Question: I am styling a Drupal 7 website.
I want to create sidebar menu as shown in image on drupal platform version 7.
The menu has to be dynamic, so that if I add a new menu item I can do it easily and also able to add small image icon.

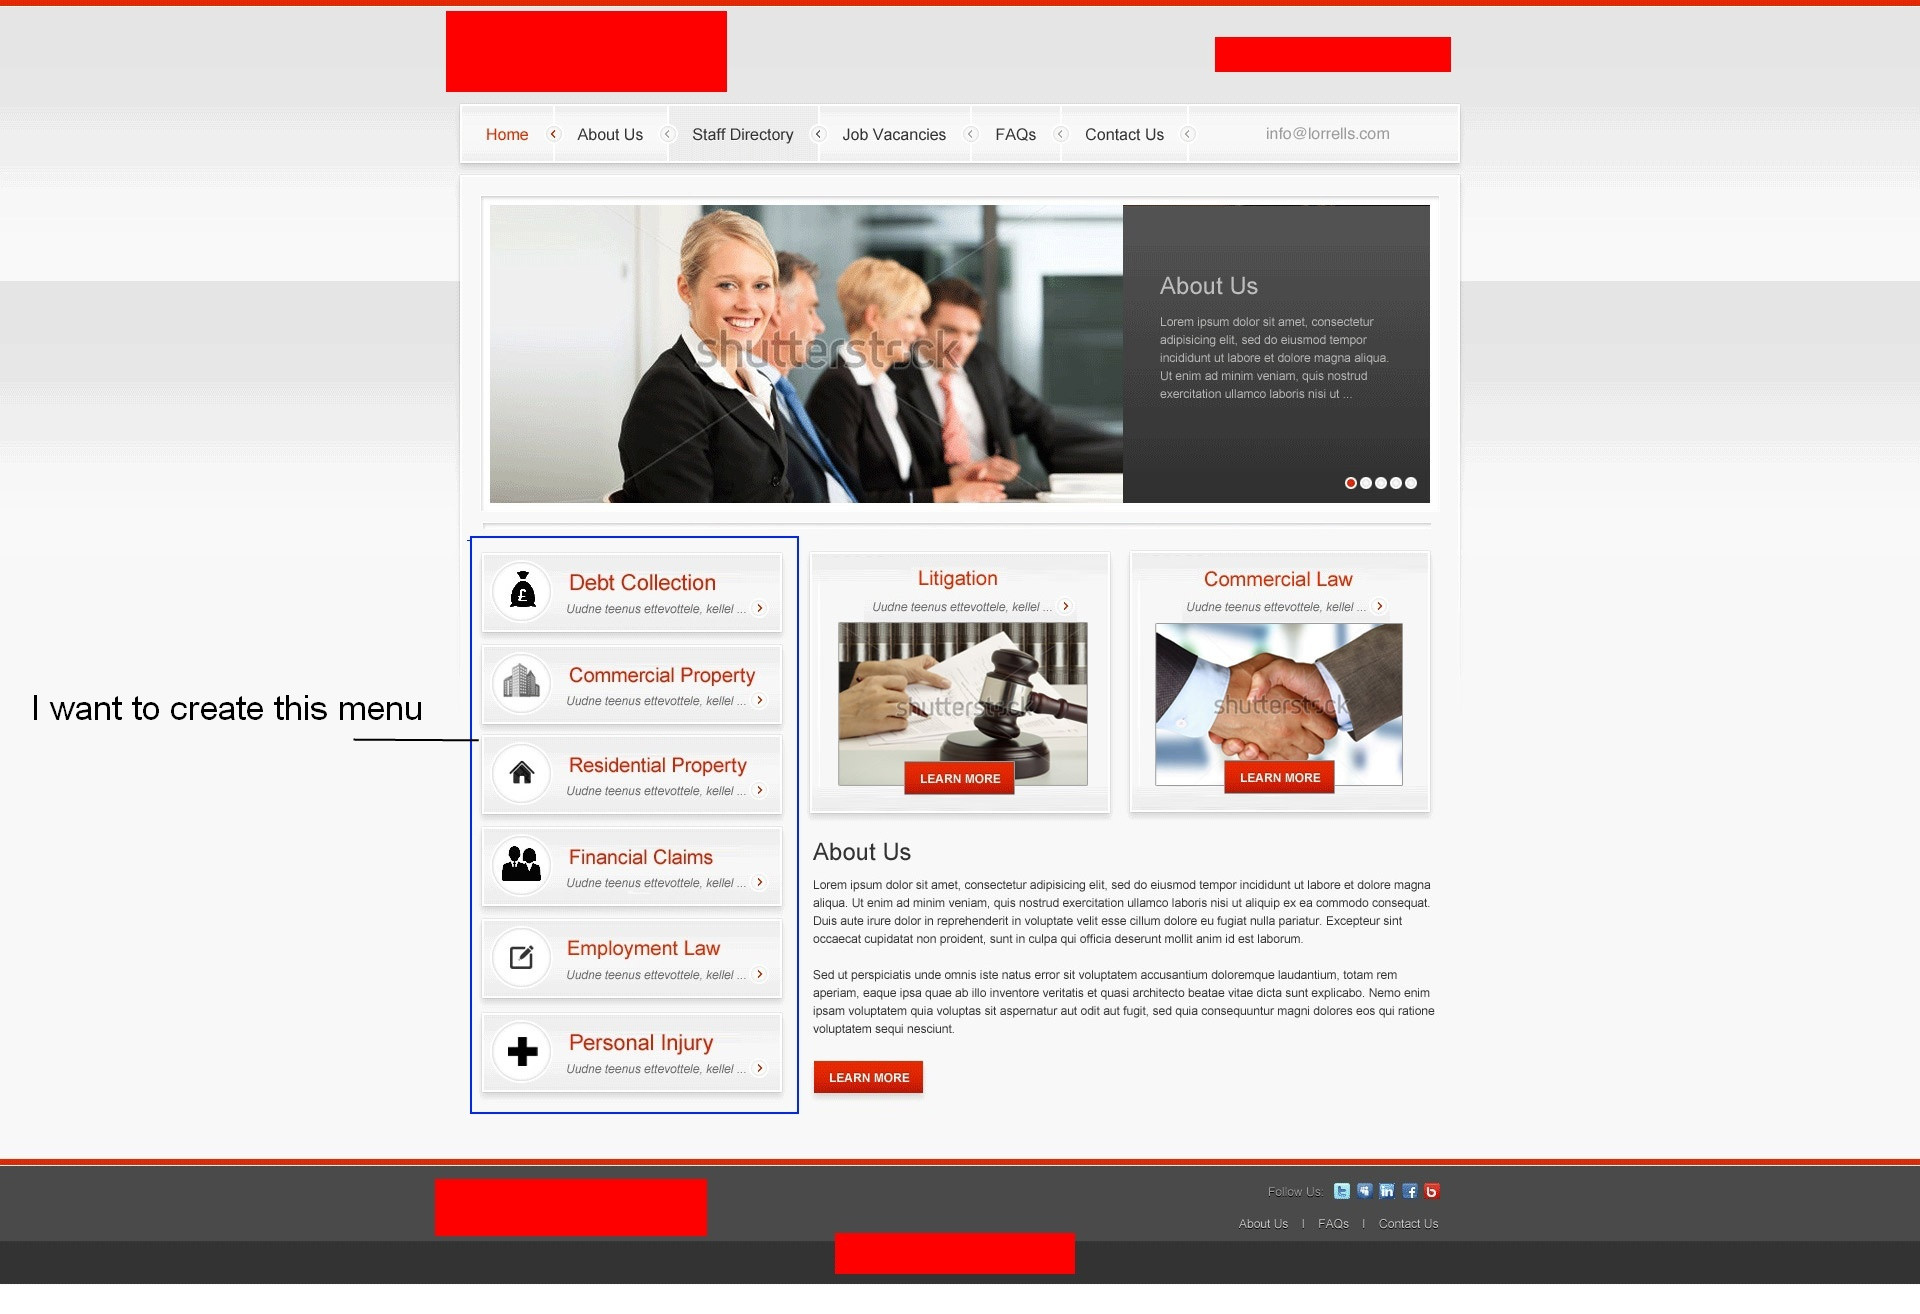
Answer: The module <URL>